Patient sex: M
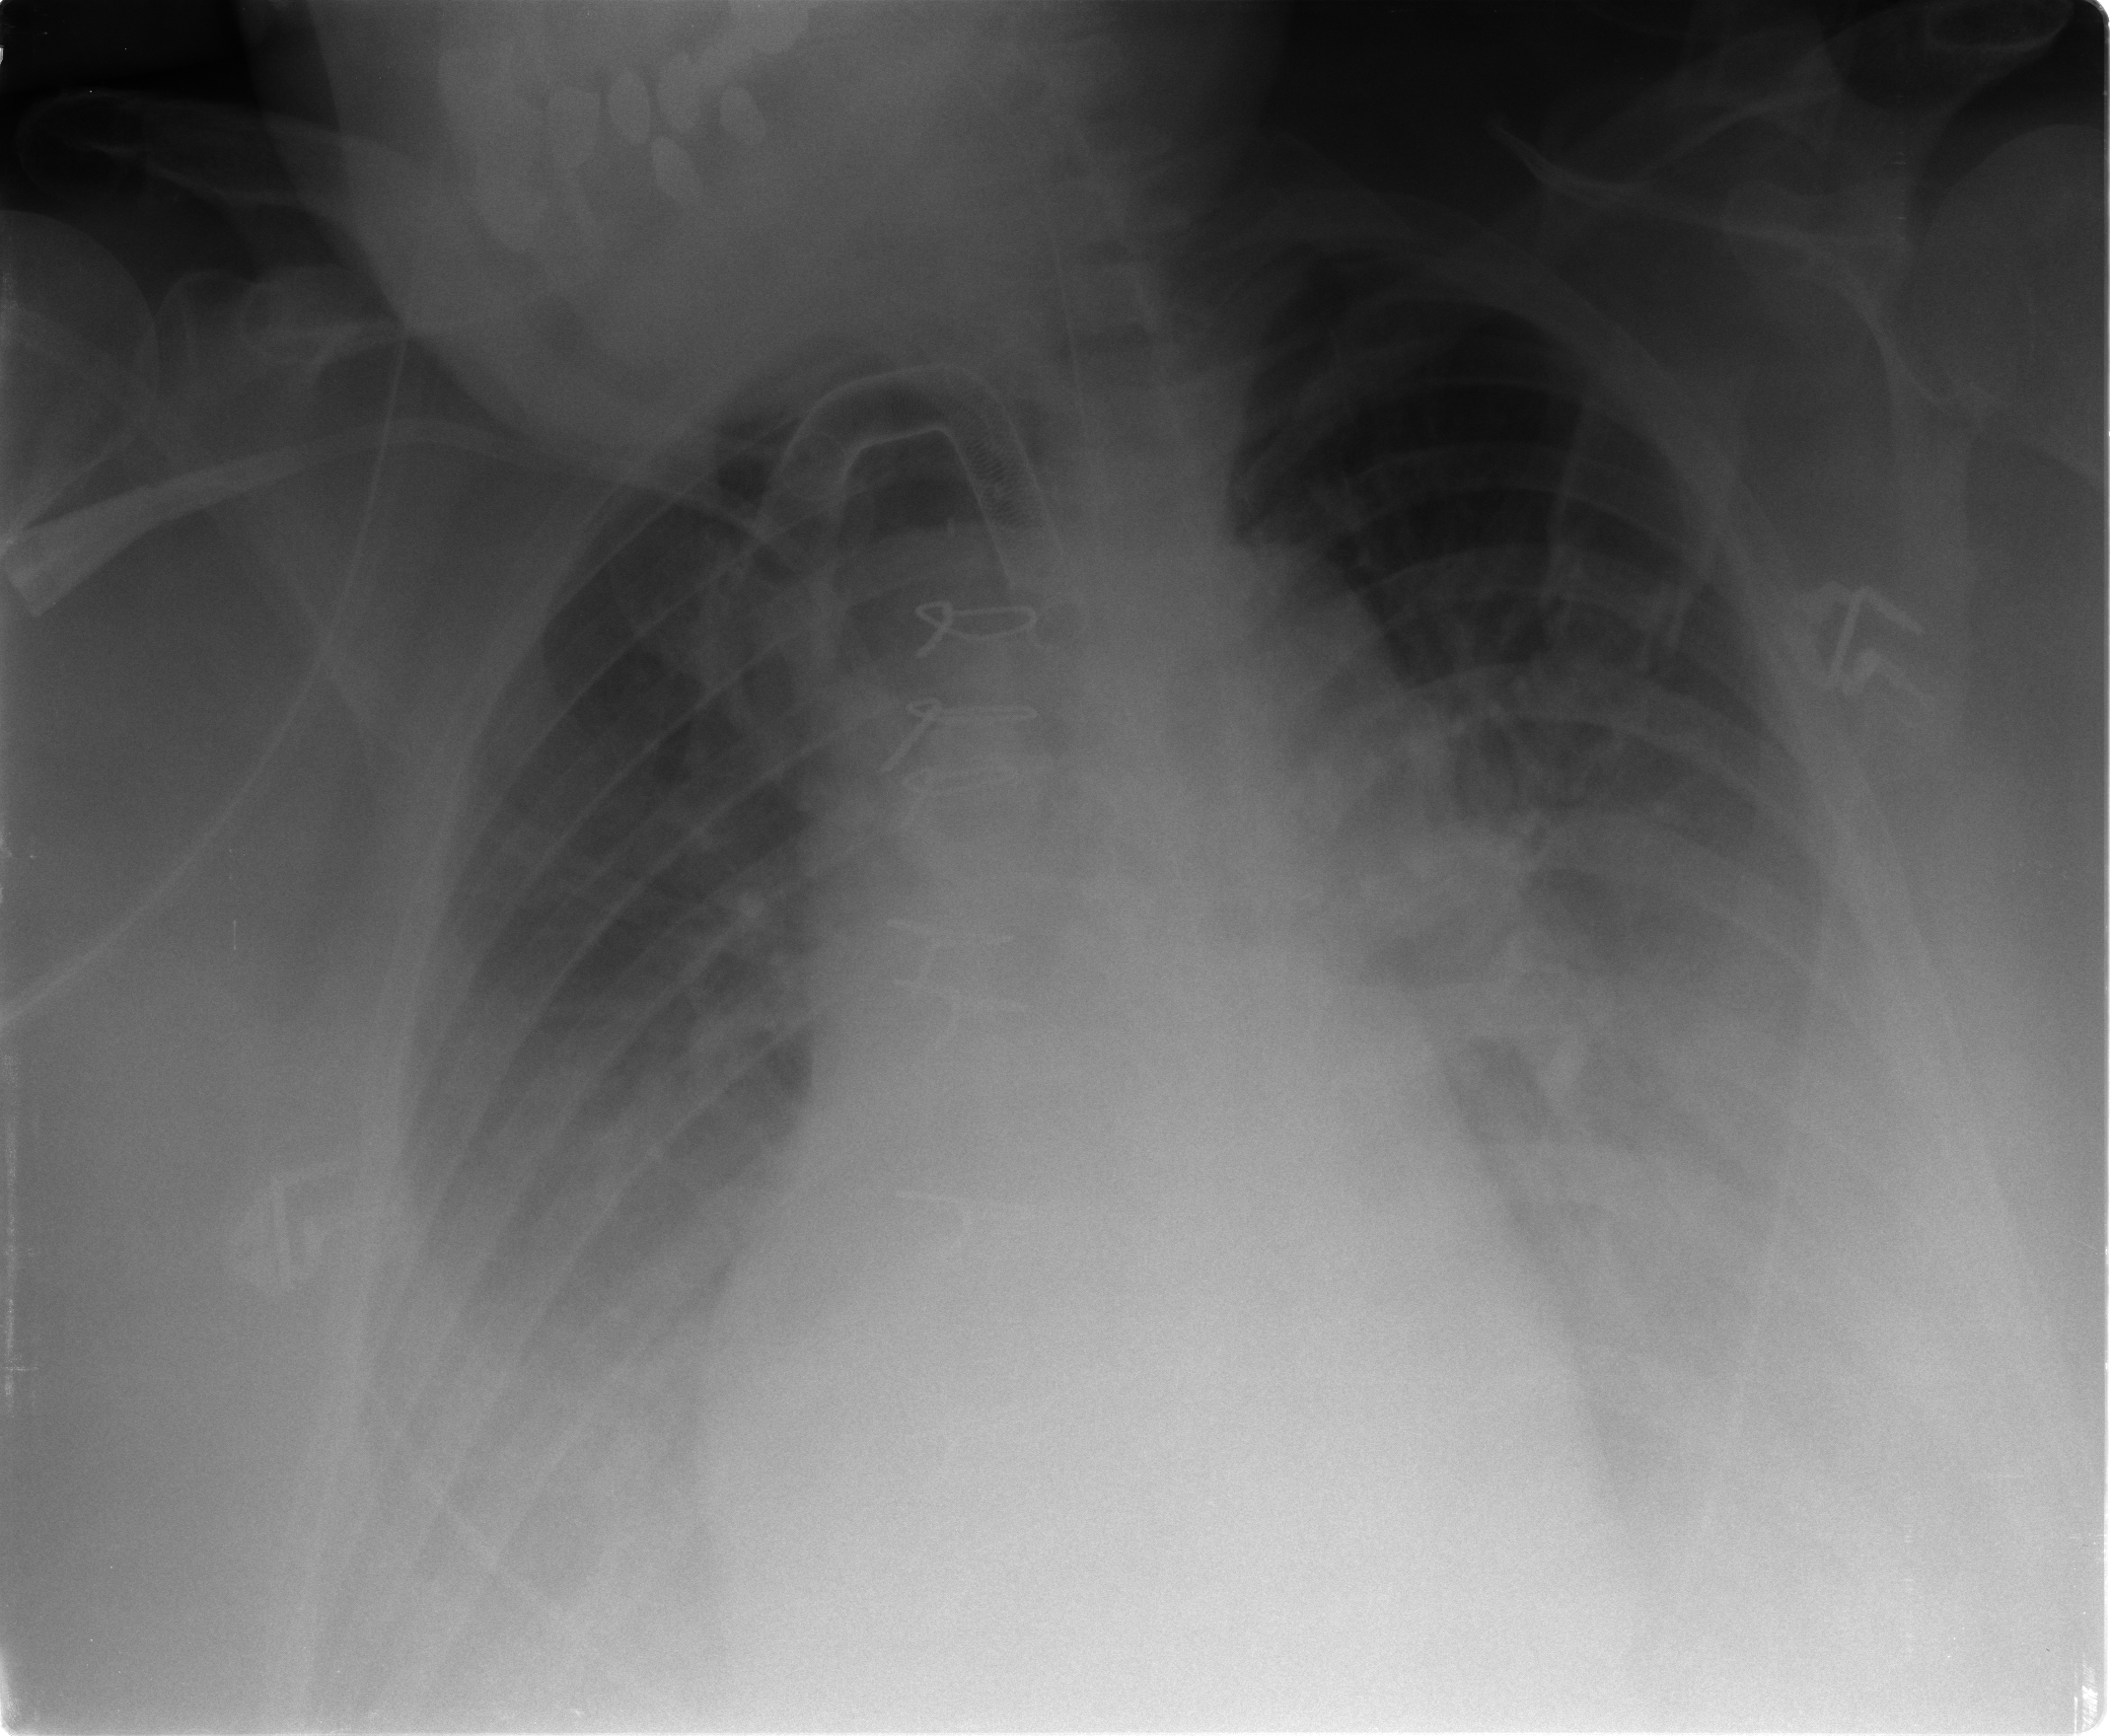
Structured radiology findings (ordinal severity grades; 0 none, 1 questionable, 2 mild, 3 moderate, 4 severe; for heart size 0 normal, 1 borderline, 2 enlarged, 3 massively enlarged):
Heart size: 2
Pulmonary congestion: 3
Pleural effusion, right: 2
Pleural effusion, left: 3
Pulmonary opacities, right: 1
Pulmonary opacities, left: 1
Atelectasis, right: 2
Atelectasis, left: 2